Aerial crown-view tile of a tropical tree (Barro Colorado Island, Panama), acquired 20240918:
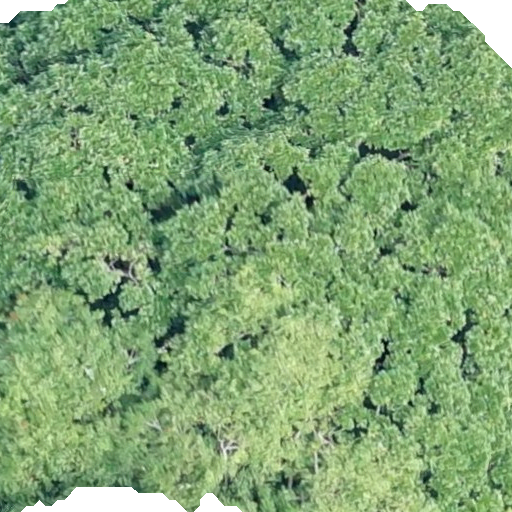
Species: Ficus insipida
GBIF accepted scientific name: Ficus insipida
Crown area: 549.575 m²